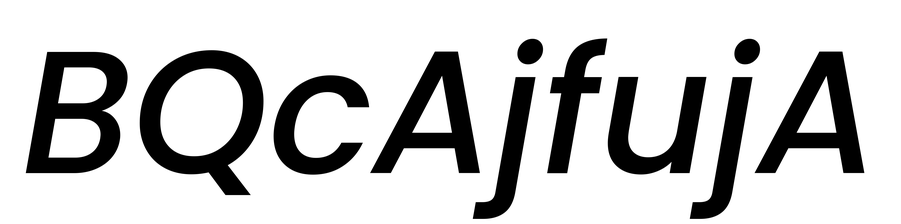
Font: Poppins-MediumItalic